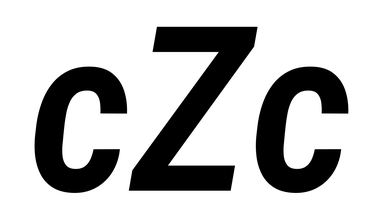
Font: Roboto-Italic_Condensed_SemiBold_Italic